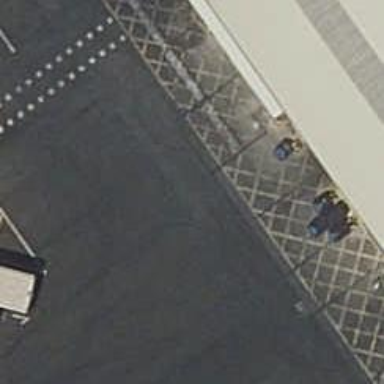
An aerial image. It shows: Road serving as parking aisle.